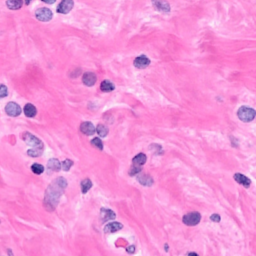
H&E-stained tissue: Breast